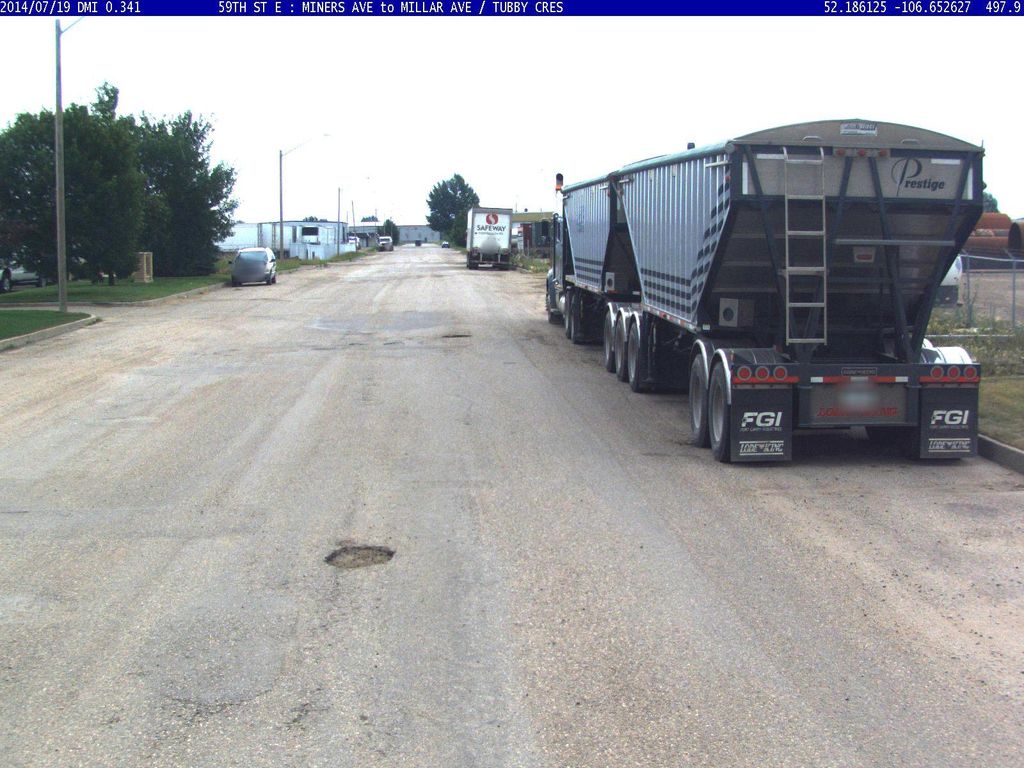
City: saskatoon